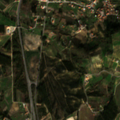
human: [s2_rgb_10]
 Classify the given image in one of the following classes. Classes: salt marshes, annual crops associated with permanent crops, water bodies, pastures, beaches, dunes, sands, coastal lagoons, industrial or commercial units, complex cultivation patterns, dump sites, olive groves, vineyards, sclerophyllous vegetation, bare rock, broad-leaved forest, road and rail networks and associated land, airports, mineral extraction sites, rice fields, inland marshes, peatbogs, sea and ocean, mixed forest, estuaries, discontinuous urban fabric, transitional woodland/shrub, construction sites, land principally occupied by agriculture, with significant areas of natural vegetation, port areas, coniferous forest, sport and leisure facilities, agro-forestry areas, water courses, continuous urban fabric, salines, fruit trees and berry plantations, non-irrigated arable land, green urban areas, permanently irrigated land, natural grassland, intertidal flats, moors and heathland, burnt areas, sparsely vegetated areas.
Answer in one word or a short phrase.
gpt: industrial or commercial units, vineyards, complex cultivation patterns, transitional woodland/shrub